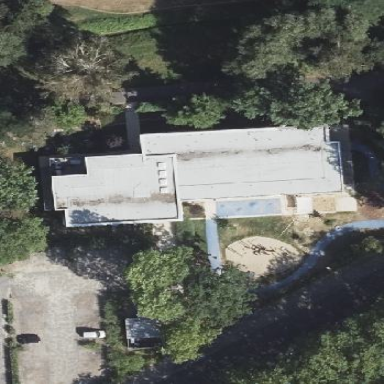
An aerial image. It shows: Flat-roofed kindergarten building.